Question: I'd like to plot a line graph of a time series using matlplotlib, however matplotlib will not plot all of my data unless I use '.plot_date()' or use '.plot()' passing 'o' as the argument for the markers.
If I use '.plot_date' or '.plot()' and using the '-' marker, my data doesn't plot correctly:

Does anybody know why this is happening and how it can be fixed? I need the data points to be connect with lines.
Thanks in advance.
Here's my current code:
'''
import pandas as pd
import matplotlib.pyplot as plt
import dateutil
from datetime import date, datetime, timedelta
plt.plot(sve2_all['MeHg ng/l']['1993-01-18':'1997-05-02'].index, sve2_all['MeHg ng/l']['1993-01-18':'1997-05-02'],'bo')
plt.xticks(rotation=70)
plt.show()
'''
My data is in a Pandas 'DataFrame' and the index is 'datetime64'.
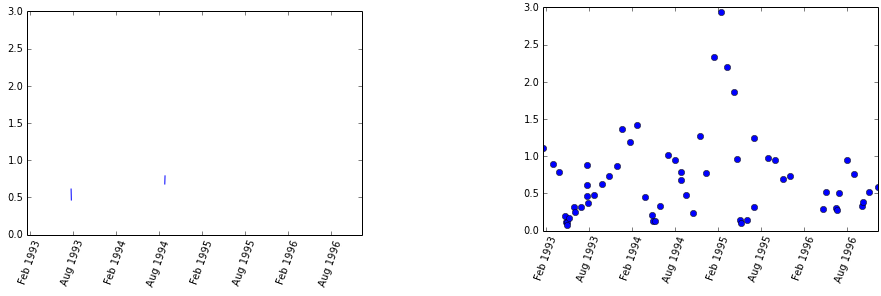
Answer: You probably have a lot of 'NaN' values in your Dataframe. Matplotlib only draws a line between consecutive (valid) data points, and leaves a gap at 'NaN' values.
If that's the case, removing the 'NaN''s before plotting should do the trick. For example:
'''
dftmp = sve2_all['MeHg ng/l']['1993-01-18':'1997-05-02'].dropna()
plt.plot(dftmp.index, dftmp,'b-')
'''